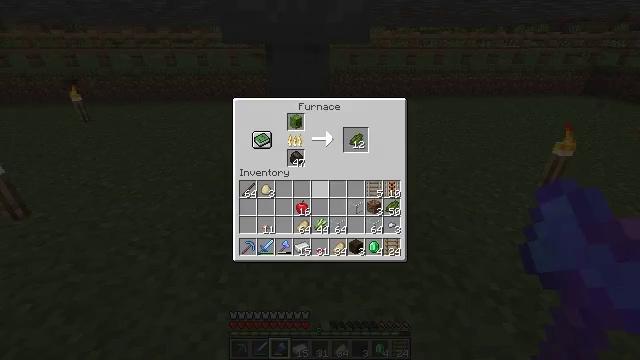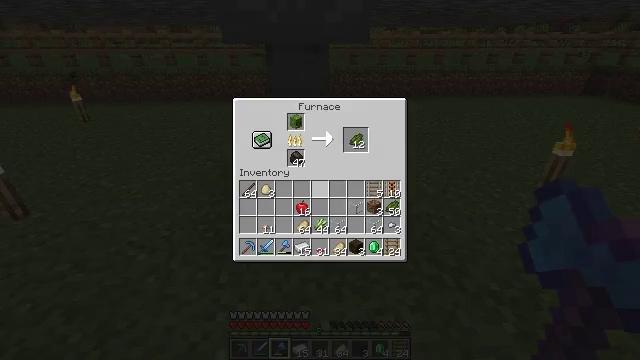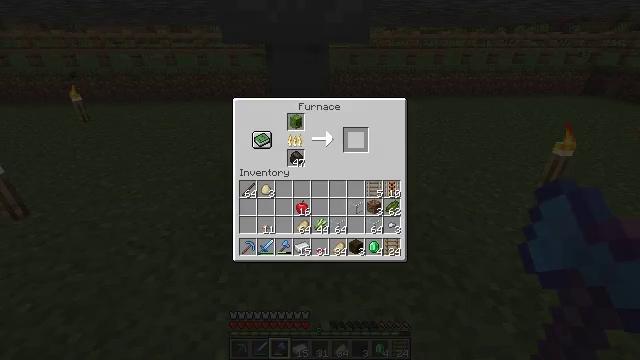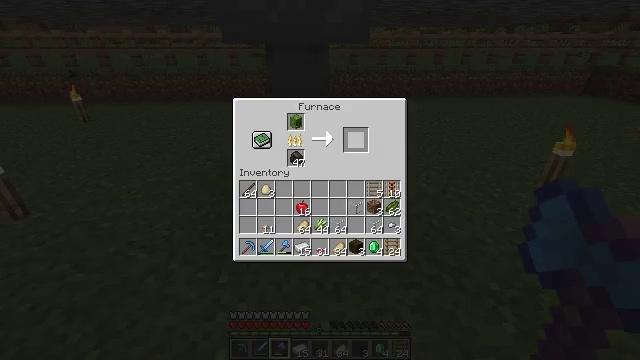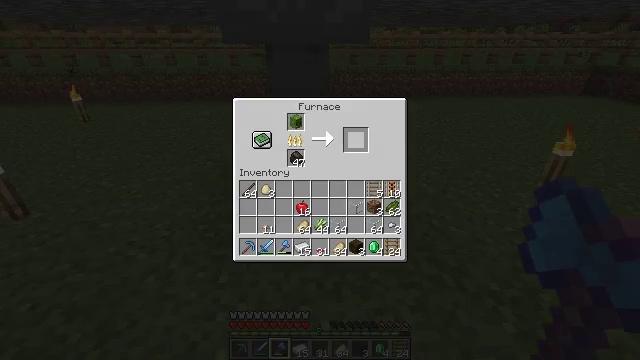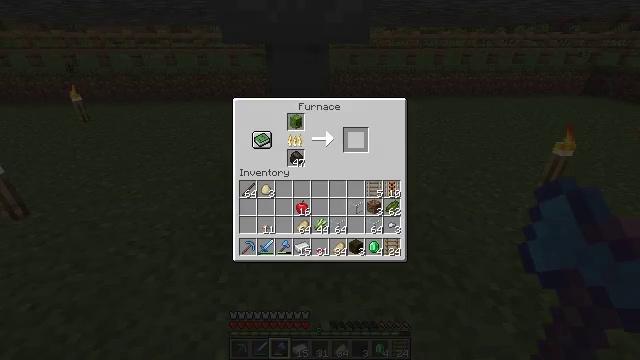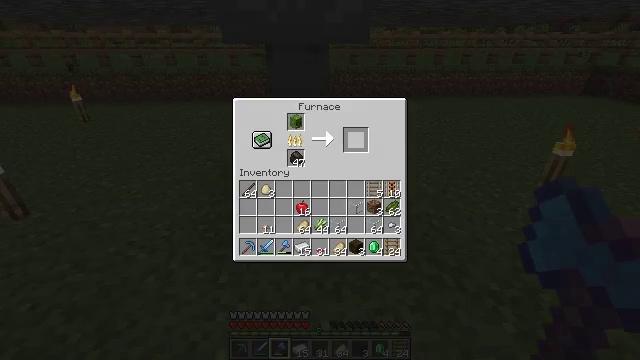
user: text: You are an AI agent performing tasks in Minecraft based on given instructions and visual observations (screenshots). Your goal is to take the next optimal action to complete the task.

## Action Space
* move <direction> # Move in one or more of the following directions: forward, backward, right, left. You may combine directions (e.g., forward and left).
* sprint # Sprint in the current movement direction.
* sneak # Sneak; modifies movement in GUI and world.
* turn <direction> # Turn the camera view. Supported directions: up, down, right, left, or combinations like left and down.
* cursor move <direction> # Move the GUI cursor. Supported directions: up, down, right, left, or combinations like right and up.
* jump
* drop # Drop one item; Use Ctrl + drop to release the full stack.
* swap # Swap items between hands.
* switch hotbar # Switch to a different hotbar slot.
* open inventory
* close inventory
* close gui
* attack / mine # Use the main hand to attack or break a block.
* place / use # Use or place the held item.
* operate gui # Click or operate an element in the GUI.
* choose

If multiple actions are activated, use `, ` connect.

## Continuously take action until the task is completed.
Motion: motion action
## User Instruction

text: Cook cactus in the furnace to make green dye.
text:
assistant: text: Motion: open gui
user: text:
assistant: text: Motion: sneak, cursor move right and up, operate gui
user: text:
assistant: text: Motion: sneak, operate gui
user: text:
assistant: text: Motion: sneak
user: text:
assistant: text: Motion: sneak
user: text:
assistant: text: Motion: sneak
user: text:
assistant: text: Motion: sneak